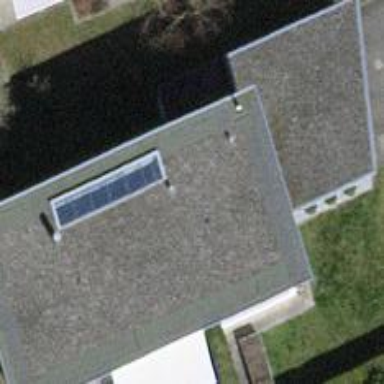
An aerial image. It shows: Detached building.